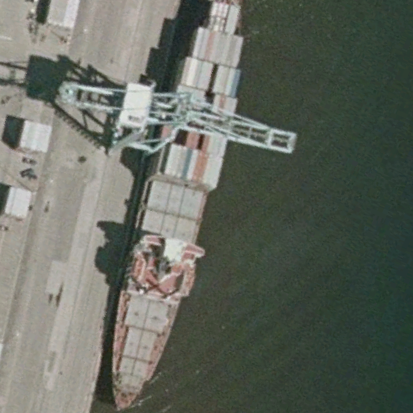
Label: Container_ship